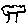
Label: tree